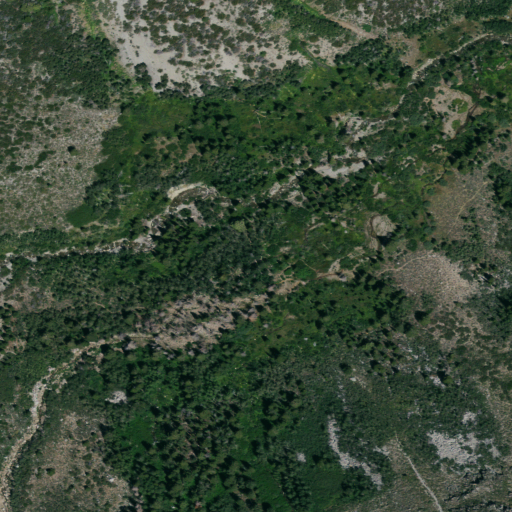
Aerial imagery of valley in California named Burt Canyon containing shrub, evergreen forest, woody wetlands, mixed forest, and herbaceous wetlands